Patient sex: F
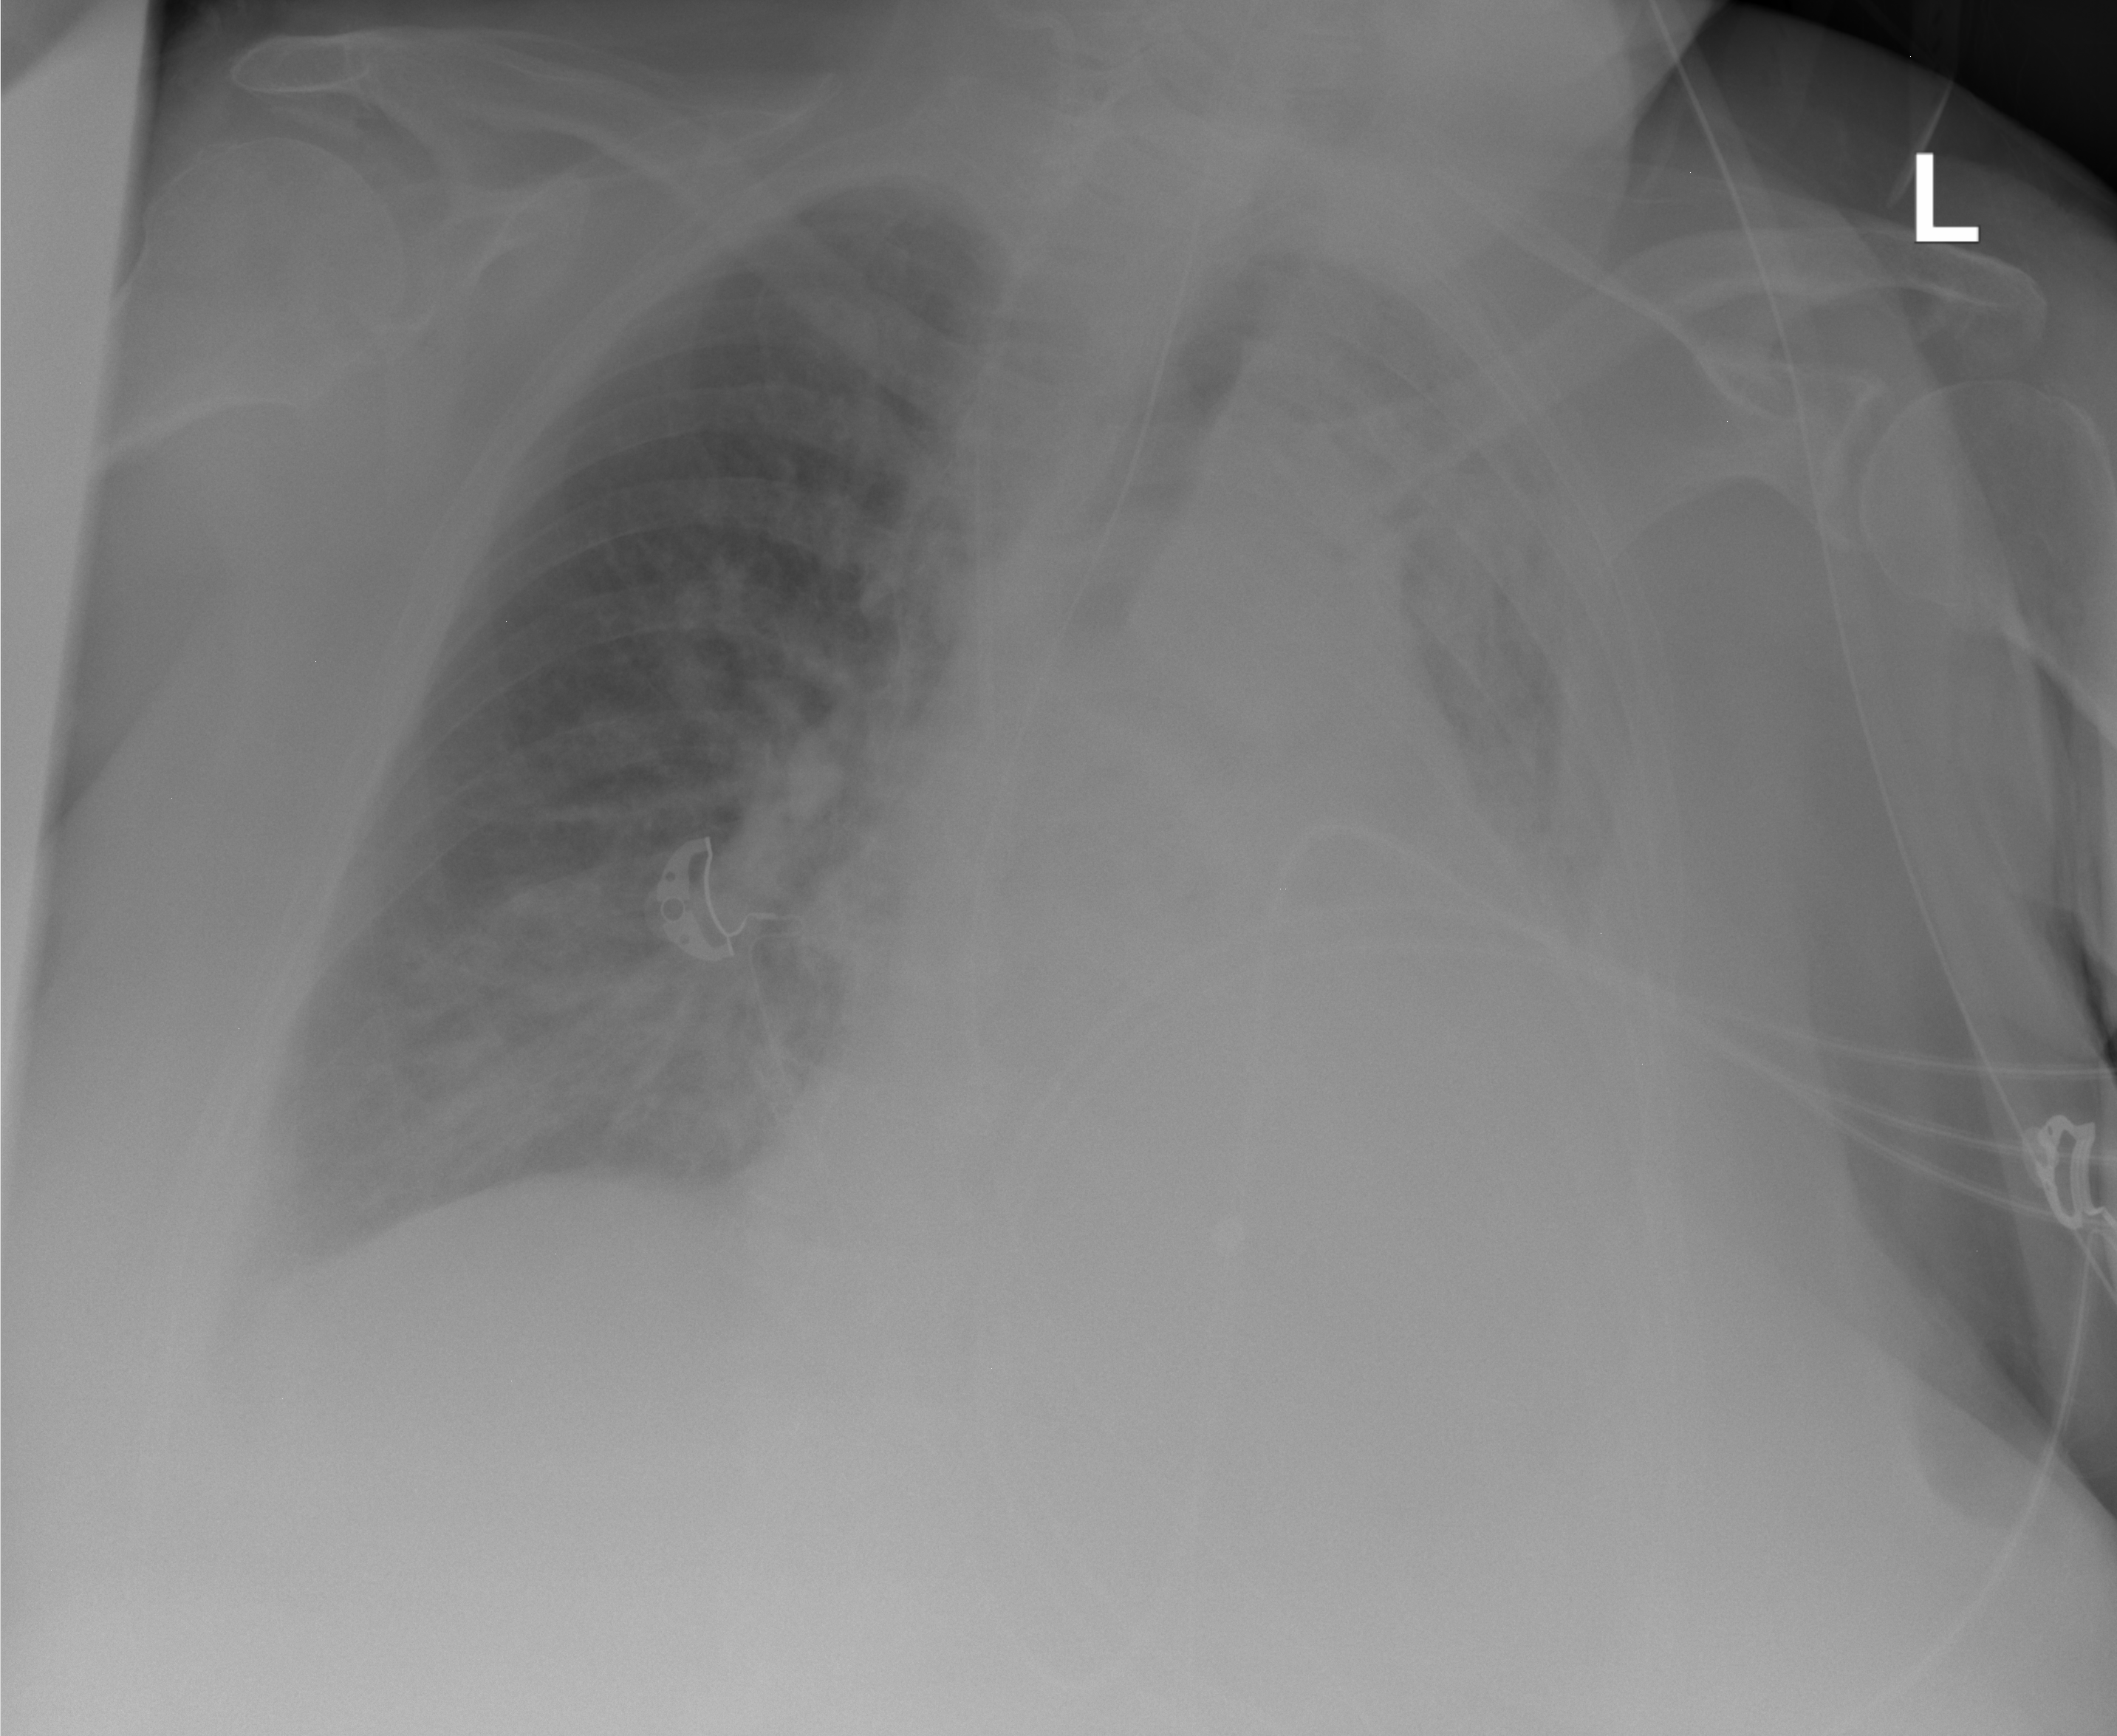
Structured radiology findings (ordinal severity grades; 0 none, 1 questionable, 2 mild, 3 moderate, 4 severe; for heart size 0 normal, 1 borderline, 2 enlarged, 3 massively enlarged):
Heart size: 2
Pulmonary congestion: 0
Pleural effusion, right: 2
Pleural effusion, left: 3
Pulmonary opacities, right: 2
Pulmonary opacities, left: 1
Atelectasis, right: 0
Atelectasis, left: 3